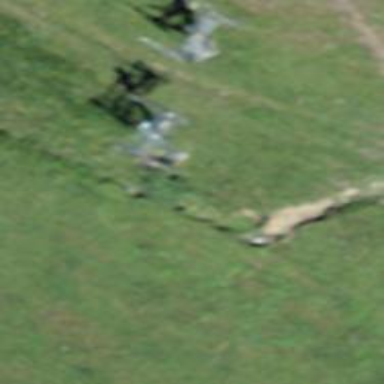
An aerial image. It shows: Pylon for aerialway.